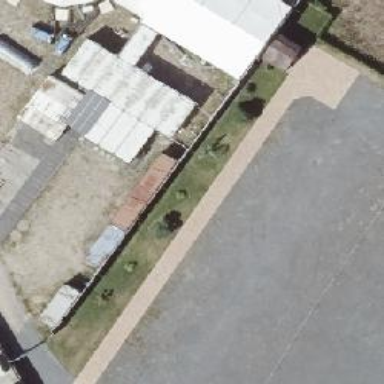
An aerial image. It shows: Container building.